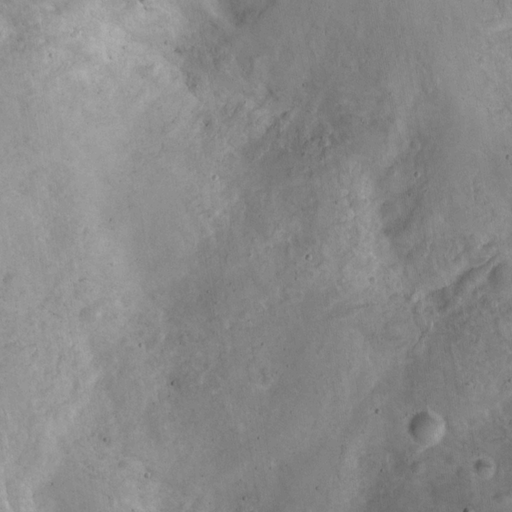
Objects detected: cone